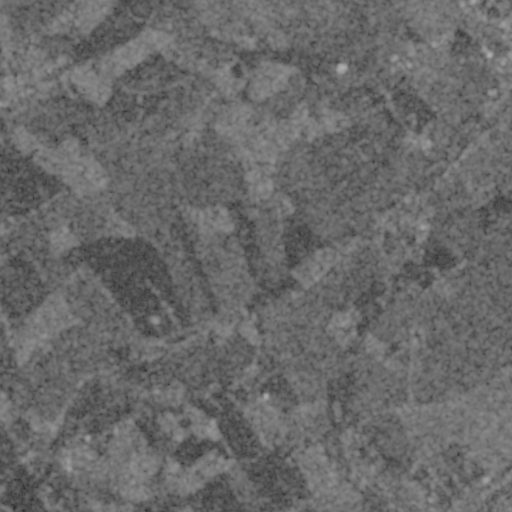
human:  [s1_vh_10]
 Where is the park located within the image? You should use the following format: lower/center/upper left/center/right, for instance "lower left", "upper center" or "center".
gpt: The park is located in the upper right of the image.
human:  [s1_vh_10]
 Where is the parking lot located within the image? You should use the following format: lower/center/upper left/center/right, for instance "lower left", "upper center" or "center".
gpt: The parking lot is located in the upper right of the image.
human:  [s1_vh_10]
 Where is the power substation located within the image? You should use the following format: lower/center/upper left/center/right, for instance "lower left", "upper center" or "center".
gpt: The power substation is located in the upper right of the image.
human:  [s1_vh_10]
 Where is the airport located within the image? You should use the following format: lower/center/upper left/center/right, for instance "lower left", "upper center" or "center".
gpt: There is no airport in the image.

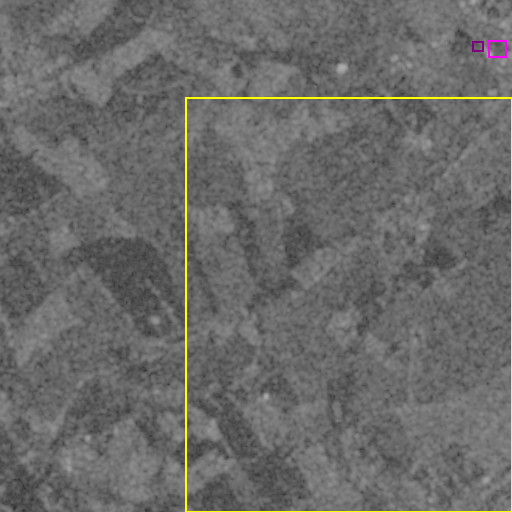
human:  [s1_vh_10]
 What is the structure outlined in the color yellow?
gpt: The structure outlined in yellow is a crop field.
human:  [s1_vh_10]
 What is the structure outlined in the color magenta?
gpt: The structure outlined in magenta is a park.
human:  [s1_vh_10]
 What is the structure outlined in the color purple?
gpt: The structure outlined in purple is a parking lot.
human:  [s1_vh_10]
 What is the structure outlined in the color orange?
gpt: There is no orange outline.